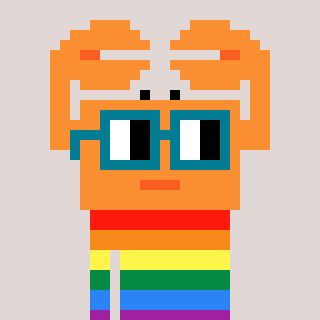
a pixel art character with square dark green glasses, a crab-shaped head and a orange-colored body on a warm background